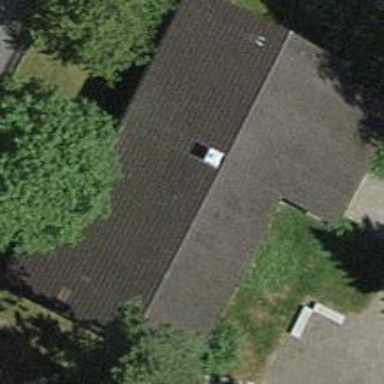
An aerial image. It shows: Kindergarten building.